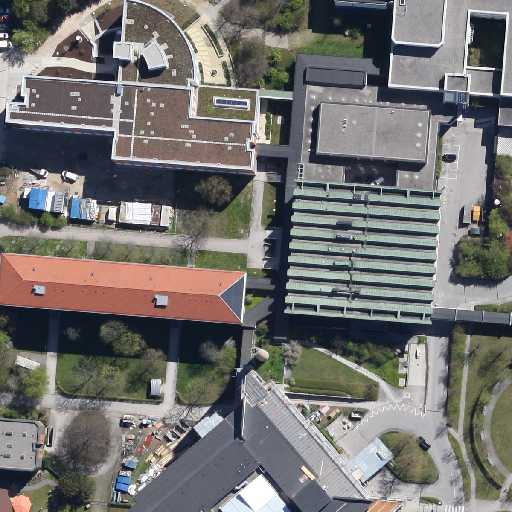
Referring expression: paved road